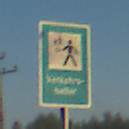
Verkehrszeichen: Verkehrshelfer
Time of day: SunriseSunset
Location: Outdoor (RoadRail)
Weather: Clear
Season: NotSpecified
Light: Natural